Aerial crown-view tile of a tropical tree (Barro Colorado Island, Panama), acquired 20250915:
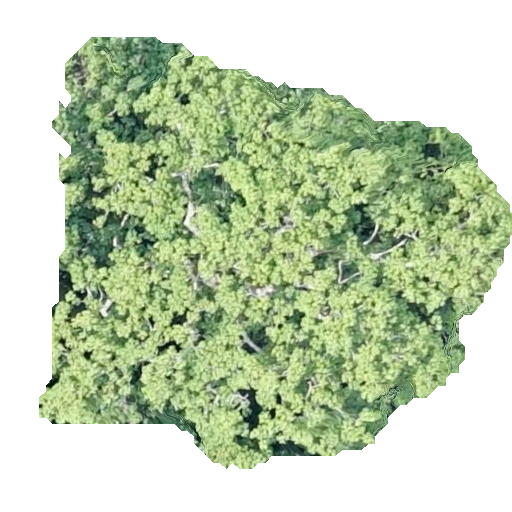
Species: Alseis blackiana
GBIF accepted scientific name: Alseis blackiana
Crown area: 211.455 m²